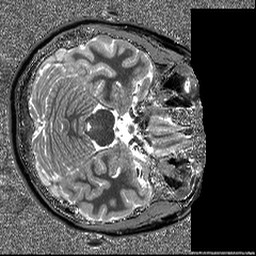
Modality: T1map
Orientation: axial
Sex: female